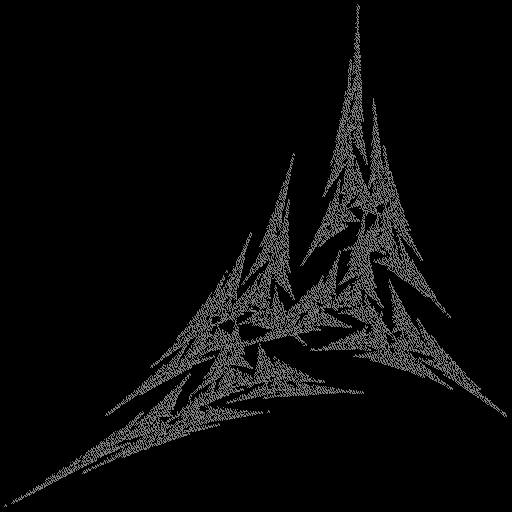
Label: snowcap